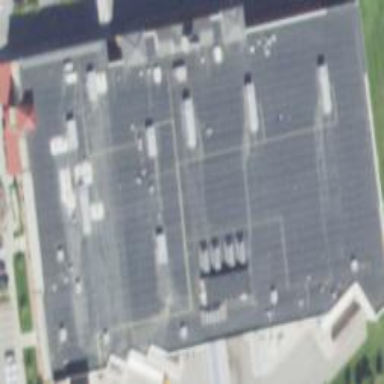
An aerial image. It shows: Supermarket building.